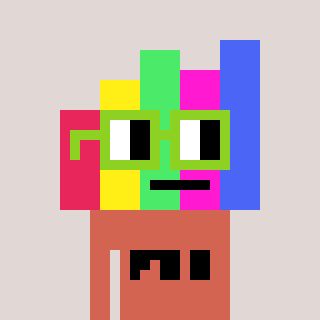
a pixel art character with square light green glasses, a bar chart-shaped head and a peachy-colored body on a warm background